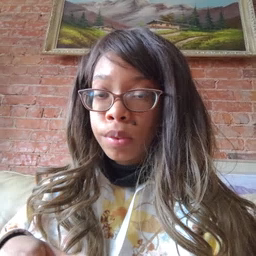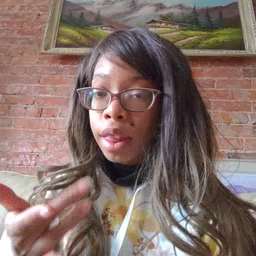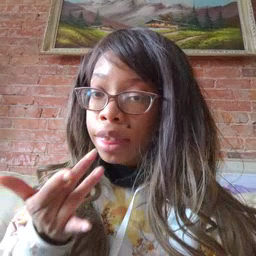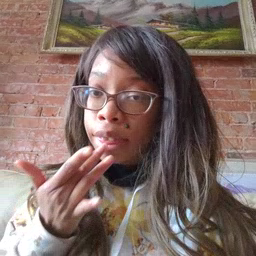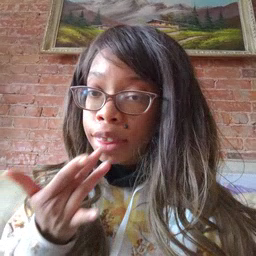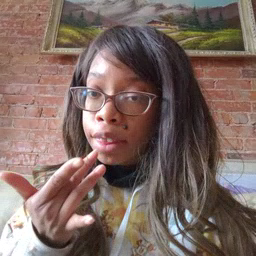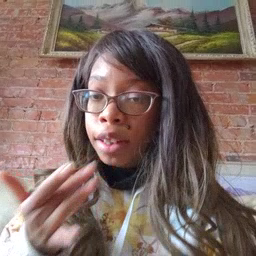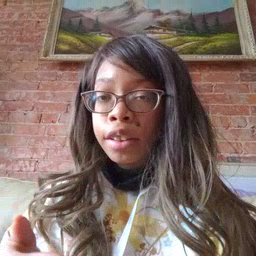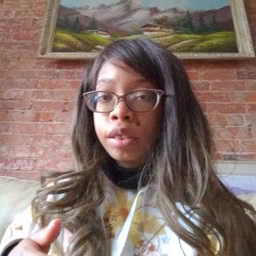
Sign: taste